Question: While trying to create my own physics engine (don't try persuading me not to), I decided to create a class for each pixel, called 'Particle', this system has an x and a y, and a x and y velocity, as shown below. Unfortunately, the code for 'calculateGravitationalVelocity' doesn't abide by the laws of physics in certain situations. For example, if the x of the particle and the x of the other particle is the same, the particle will fall towards the object realistically, but when the particle gets too close, it pings off towards the positive x. I am only going to include the class source code, but I can include the source code of the other file, though it is partly written in SFML
'Particle.cpp:'
'''
#include <iostream>
#include <string>
#include <math.h>
class Particle
{
private:
//Coords:
double x, y;
//Velocities:
double xVelocity = 0;
double yVelocity = 0;
//Material:
std::string material = "Generic";
//Mass:
double mass = 0;
public:
//Coords:
void setCoords(double, double);
float getCoords(char);
//Velocities:
void giveVelocity(char, float);
void setVelocity(char, float);
float getVelocity(char);
//Gravitational Velocity:
void calculateGravitationalVelocity(Particle);
//Material:
void setMaterial(std::string);
std::string getMaterial();
//Mass:
void setMass(double);
double getMass();
//Update:
void update();
};
//Coords:
void Particle::setCoords(double newX, double newY)
{
x = newX;
y = newY;
}
float Particle::getCoords(char axis)
{
if (axis == 'x')
{
//return floor(x);
return x;
}
else if (axis == 'y')
{
//return floor(y);
return y;
}
}
//Velocities:
void Particle::giveVelocity(char axis, float addedVelocity)
{
if (axis == 'x') {xVelocity = xVelocity + addedVelocity;}
else if (axis == 'y') {yVelocity = yVelocity + addedVelocity;}
}
void Particle::setVelocity(char axis, float newVelocity)
{
if (axis == 'x') {xVelocity = newVelocity;}
else if (axis == 'y') {yVelocity = newVelocity;}
}
float Particle::getVelocity(char axis)
{
if (axis == 'x') {return xVelocity;}//floor(xVelocity);}
else if (axis == 'y') {return xVelocity;}//floor(yVelocity);}
}
//Gravitational Velocity (Where the problems probably are):
void Particle::calculateGravitationalVelocity(Particle distantParticle)
{
//Physics constants:
const double pi = 3.<PHONE>; //Pi
const double G = 0.00000000006673; //Gravitational Constant (or Big G)
//Big Triangle Trigonometry:
//Get coords of moving particle:
double x1 = x;
double y1 = y;
//Get coords of particle with gravity:
double x2 = distantParticle.getCoords('x');
double y2 = distantParticle.getCoords('y');
if (x1 != x2)
{
//Work out the angle:
double A = atan((y2 - y1) / (x2 - x1)) * 180 / pi;
//Remove the minus sign:
A = fabs(A);
//Small Triangle Trigonometry:
//Work out the hypotenuse of the big triangle:
double hyp = sqrt(pow(x2 - x1, 2) + pow(y2 - y1, 2));
//Work out the gravitational field (hyp of small triangle):
long double gravitationalField = G * (distantParticle.getMass() / pow(hyp, 2));
//For testing purposes:
//std::cout << "X: " << (cos(A) * gravitationalField) / 1000 << std::endl;
//std::cout << "Y: " << (sin(A) * gravitationalField) / 1000 << std::endl;
//Work out the X velocity:
xVelocity = xVelocity + (cos(A) * gravitationalField) / 1000;
//Work out the Y velocity:
yVelocity = yVelocity + (sin(A) * gravitationalField) / 1000;
}
else
{
//Work out the hypotenuse of the big triangle:
double hyp = sqrt(pow(x2 - x1, 2) + pow(y2 - y1, 2));
//Work out the gravitational field (hyp of small triangle):
long double gravitationalField = G * (distantParticle.getMass() / pow(hyp, 2));
yVelocity = yVelocity + gravitationalField / 1000;
}
}
//Material:
void Particle::setMaterial(std::string newMaterialType)
{
material = newMaterialType;
}
std::string Particle::getMaterial()
{
return material;
}
//Mass:
void Particle::setMass(double newMass)
{
mass = newMass;
}
double Particle::getMass()
{
return mass;
}
//Update:
void Particle::update()
{
x = x + xVelocity;
y = y + yVelocity;
}
'''
I am sorry for the very open question, and it probably goes against the rules somewhere, but I couldn't find it. The code for working out mostly uses a two triangles to make a x and y velocity. Here is an image of what I was hoping the code would do as a triangle (sorry it doesn't look great, but I like using a whiteboard):

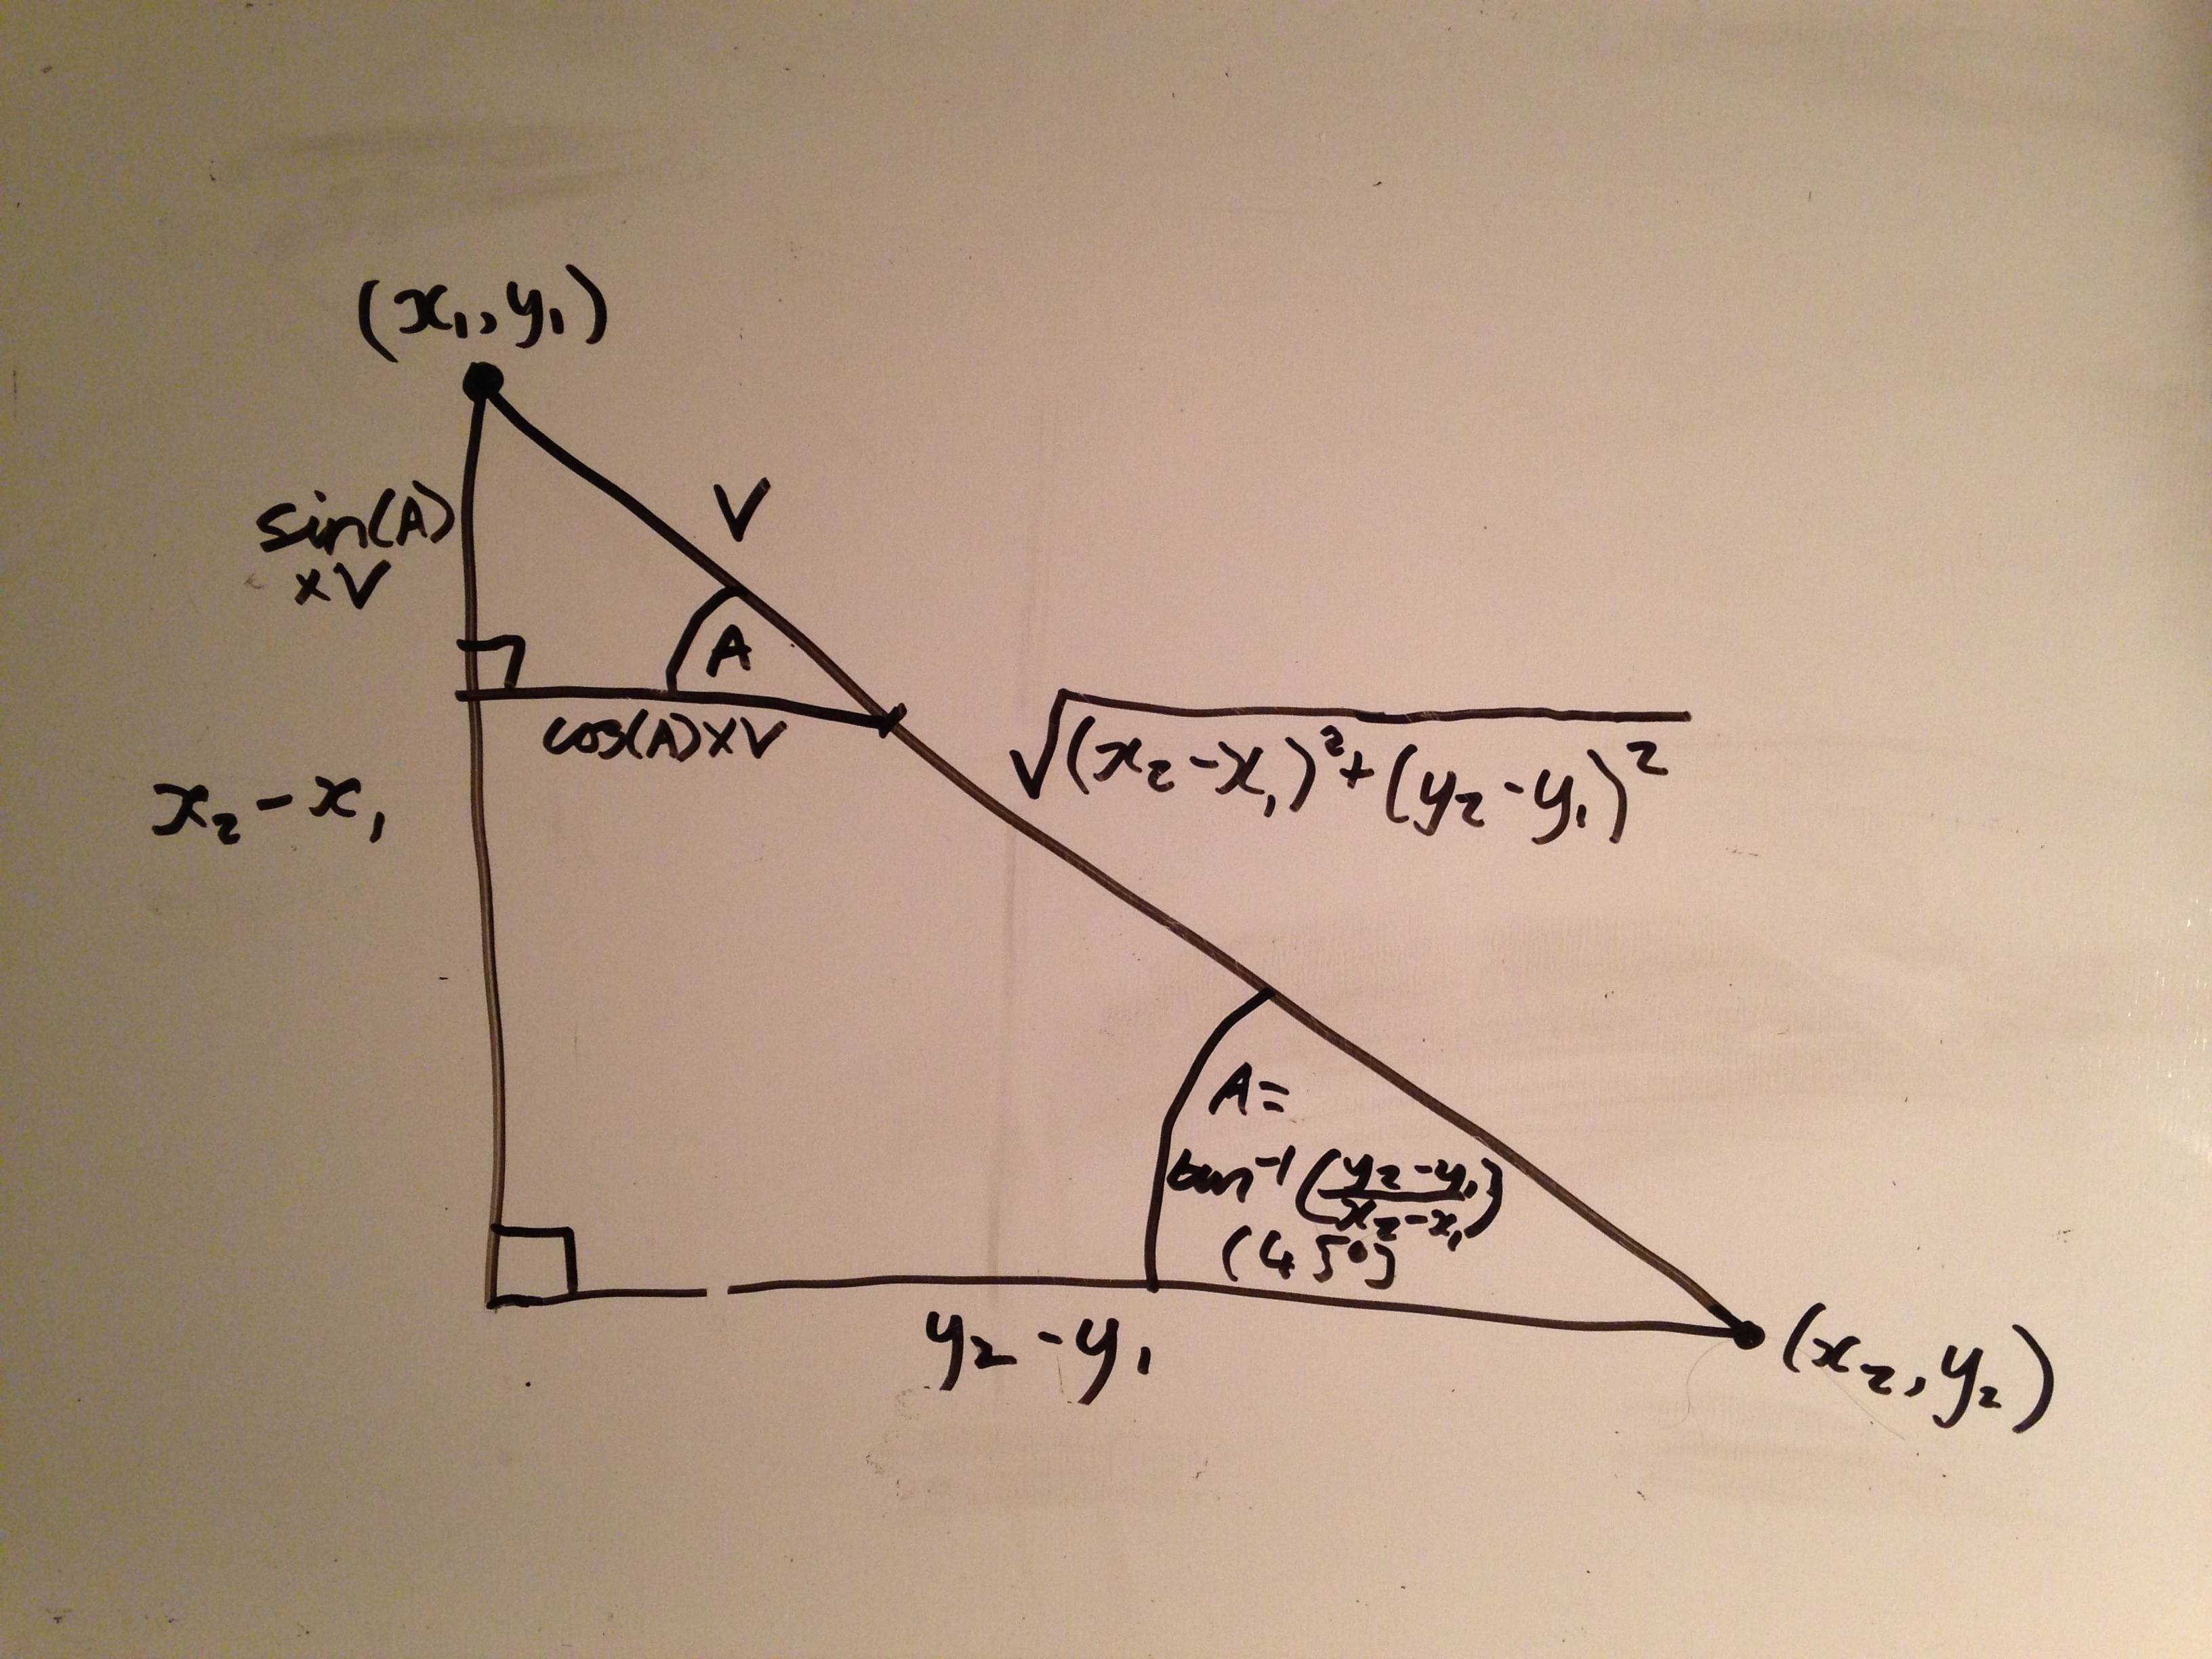
Answer: You don't need to perform any trigonometric calculation.
'''
...
//Get coords of particle with gravity:
double x2 = distantParticle.getCoords('x');
double y2 = distantParticle.getCoords('y');
// Get difference vector
double rx = x1 - x2;
double ry = y1 - y2;
// square of distance
double r2 = rx * rx + ry * ry;
// distance
double r = sqrt (r2);
if (r != 0) {
// normalize difference vector
double ux = rx / r;
double uy = ry / r;
// acceleration of gravity
double a = - G * distantParticle.getMass() / r2;
xVelocity += a * ux / 1000;
yVelocity += a * uy / 1000;
}
}
'''